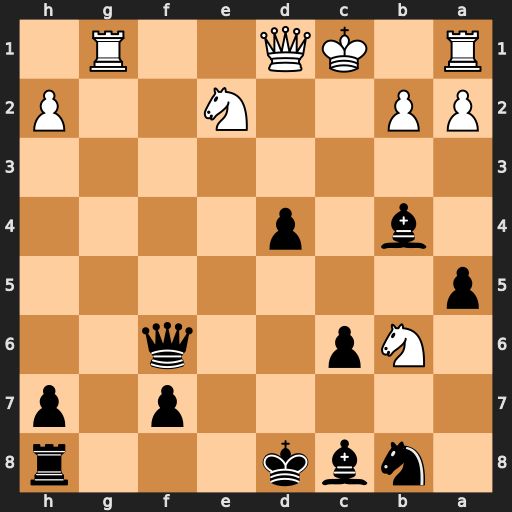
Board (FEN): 1nbk3r/5p1p/1Np2q2/p7/1b1p4/8/PP2N2P/R1KQ2R1
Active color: b
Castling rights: -
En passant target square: -
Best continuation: Qh6+ Kc2 Bf5+